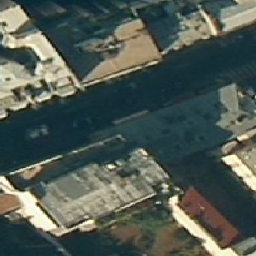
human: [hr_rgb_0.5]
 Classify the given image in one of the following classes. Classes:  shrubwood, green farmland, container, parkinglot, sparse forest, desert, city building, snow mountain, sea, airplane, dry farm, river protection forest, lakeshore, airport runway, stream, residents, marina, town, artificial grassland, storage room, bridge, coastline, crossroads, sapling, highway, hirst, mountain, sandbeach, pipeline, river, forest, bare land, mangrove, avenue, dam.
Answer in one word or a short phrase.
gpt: city building